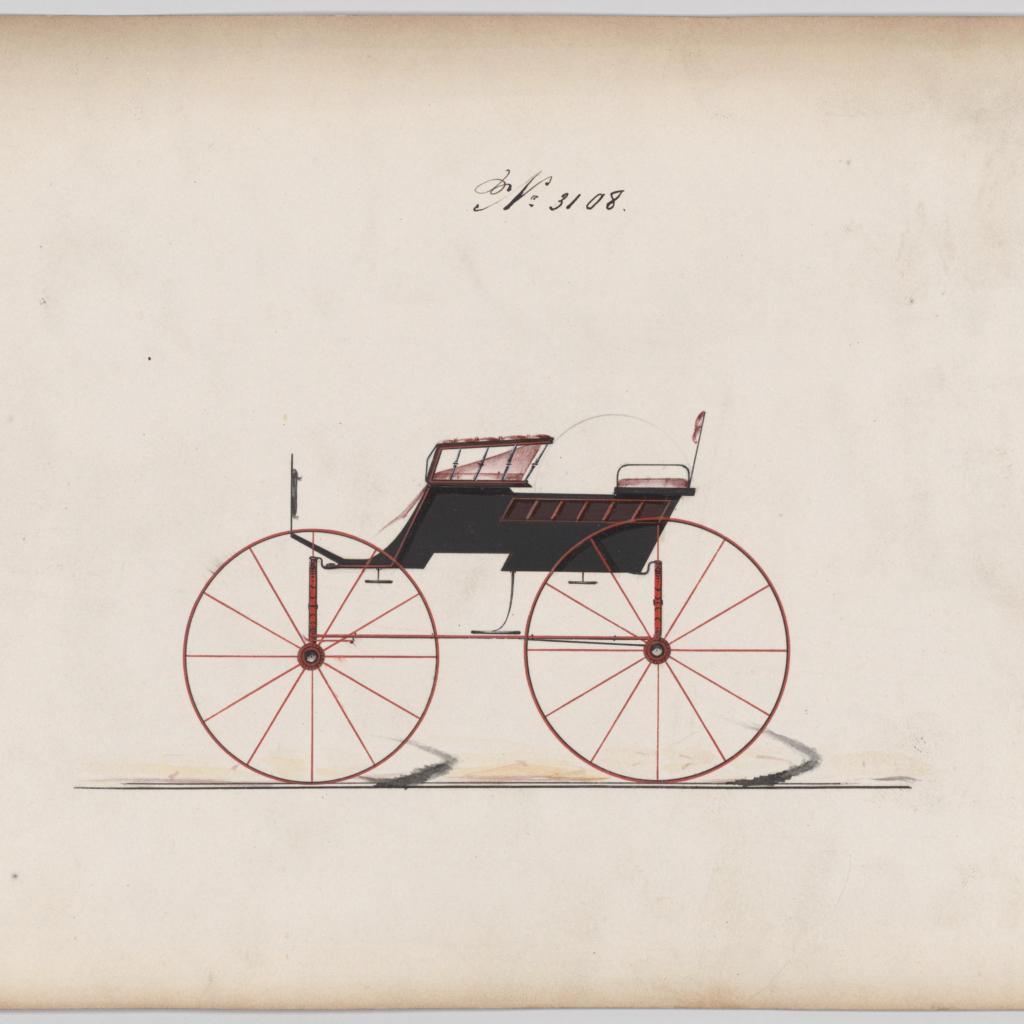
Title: Design for 4 seat Phaeton, no top, no. 3108
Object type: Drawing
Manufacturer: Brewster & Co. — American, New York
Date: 1875
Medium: Pen and black ink, watercolor and gouache
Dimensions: Sheet: 7 3/16 x 9 3/4 in. (18.3 x 24.8 cm)
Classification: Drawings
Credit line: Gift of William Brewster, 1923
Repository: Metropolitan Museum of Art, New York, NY